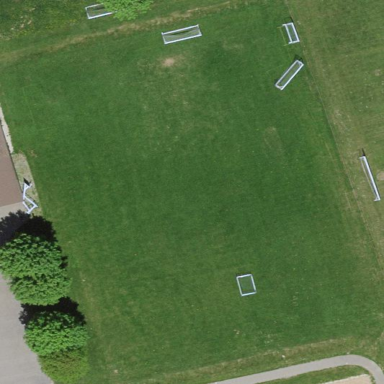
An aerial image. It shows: Multi-sport pitch with grass surface for leisure land activities.